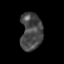
Tissue: skin
Cell type: Fibroblasts
Senescence score: 0.7549
Nuclear area (px): 795
Mean DAPI intensity: 71.917